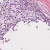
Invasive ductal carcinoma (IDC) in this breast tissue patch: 0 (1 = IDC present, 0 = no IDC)